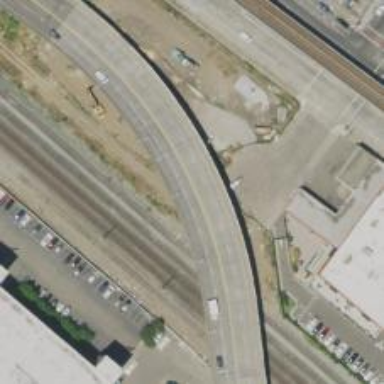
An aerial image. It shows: Secondary road with bridge and sidewalk on the left.